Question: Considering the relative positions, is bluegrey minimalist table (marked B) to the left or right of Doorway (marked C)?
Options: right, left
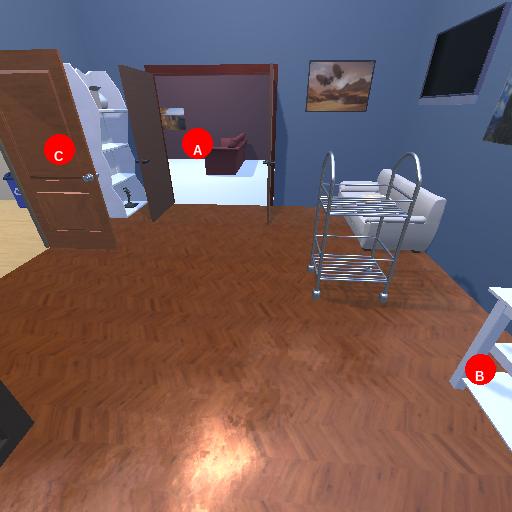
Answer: right